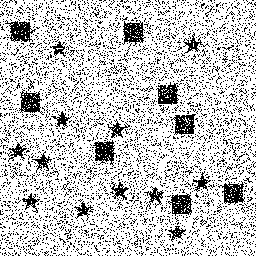
Squares: 8
Triangles: 0
Stars: 12
Total shapes: 20